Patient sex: M
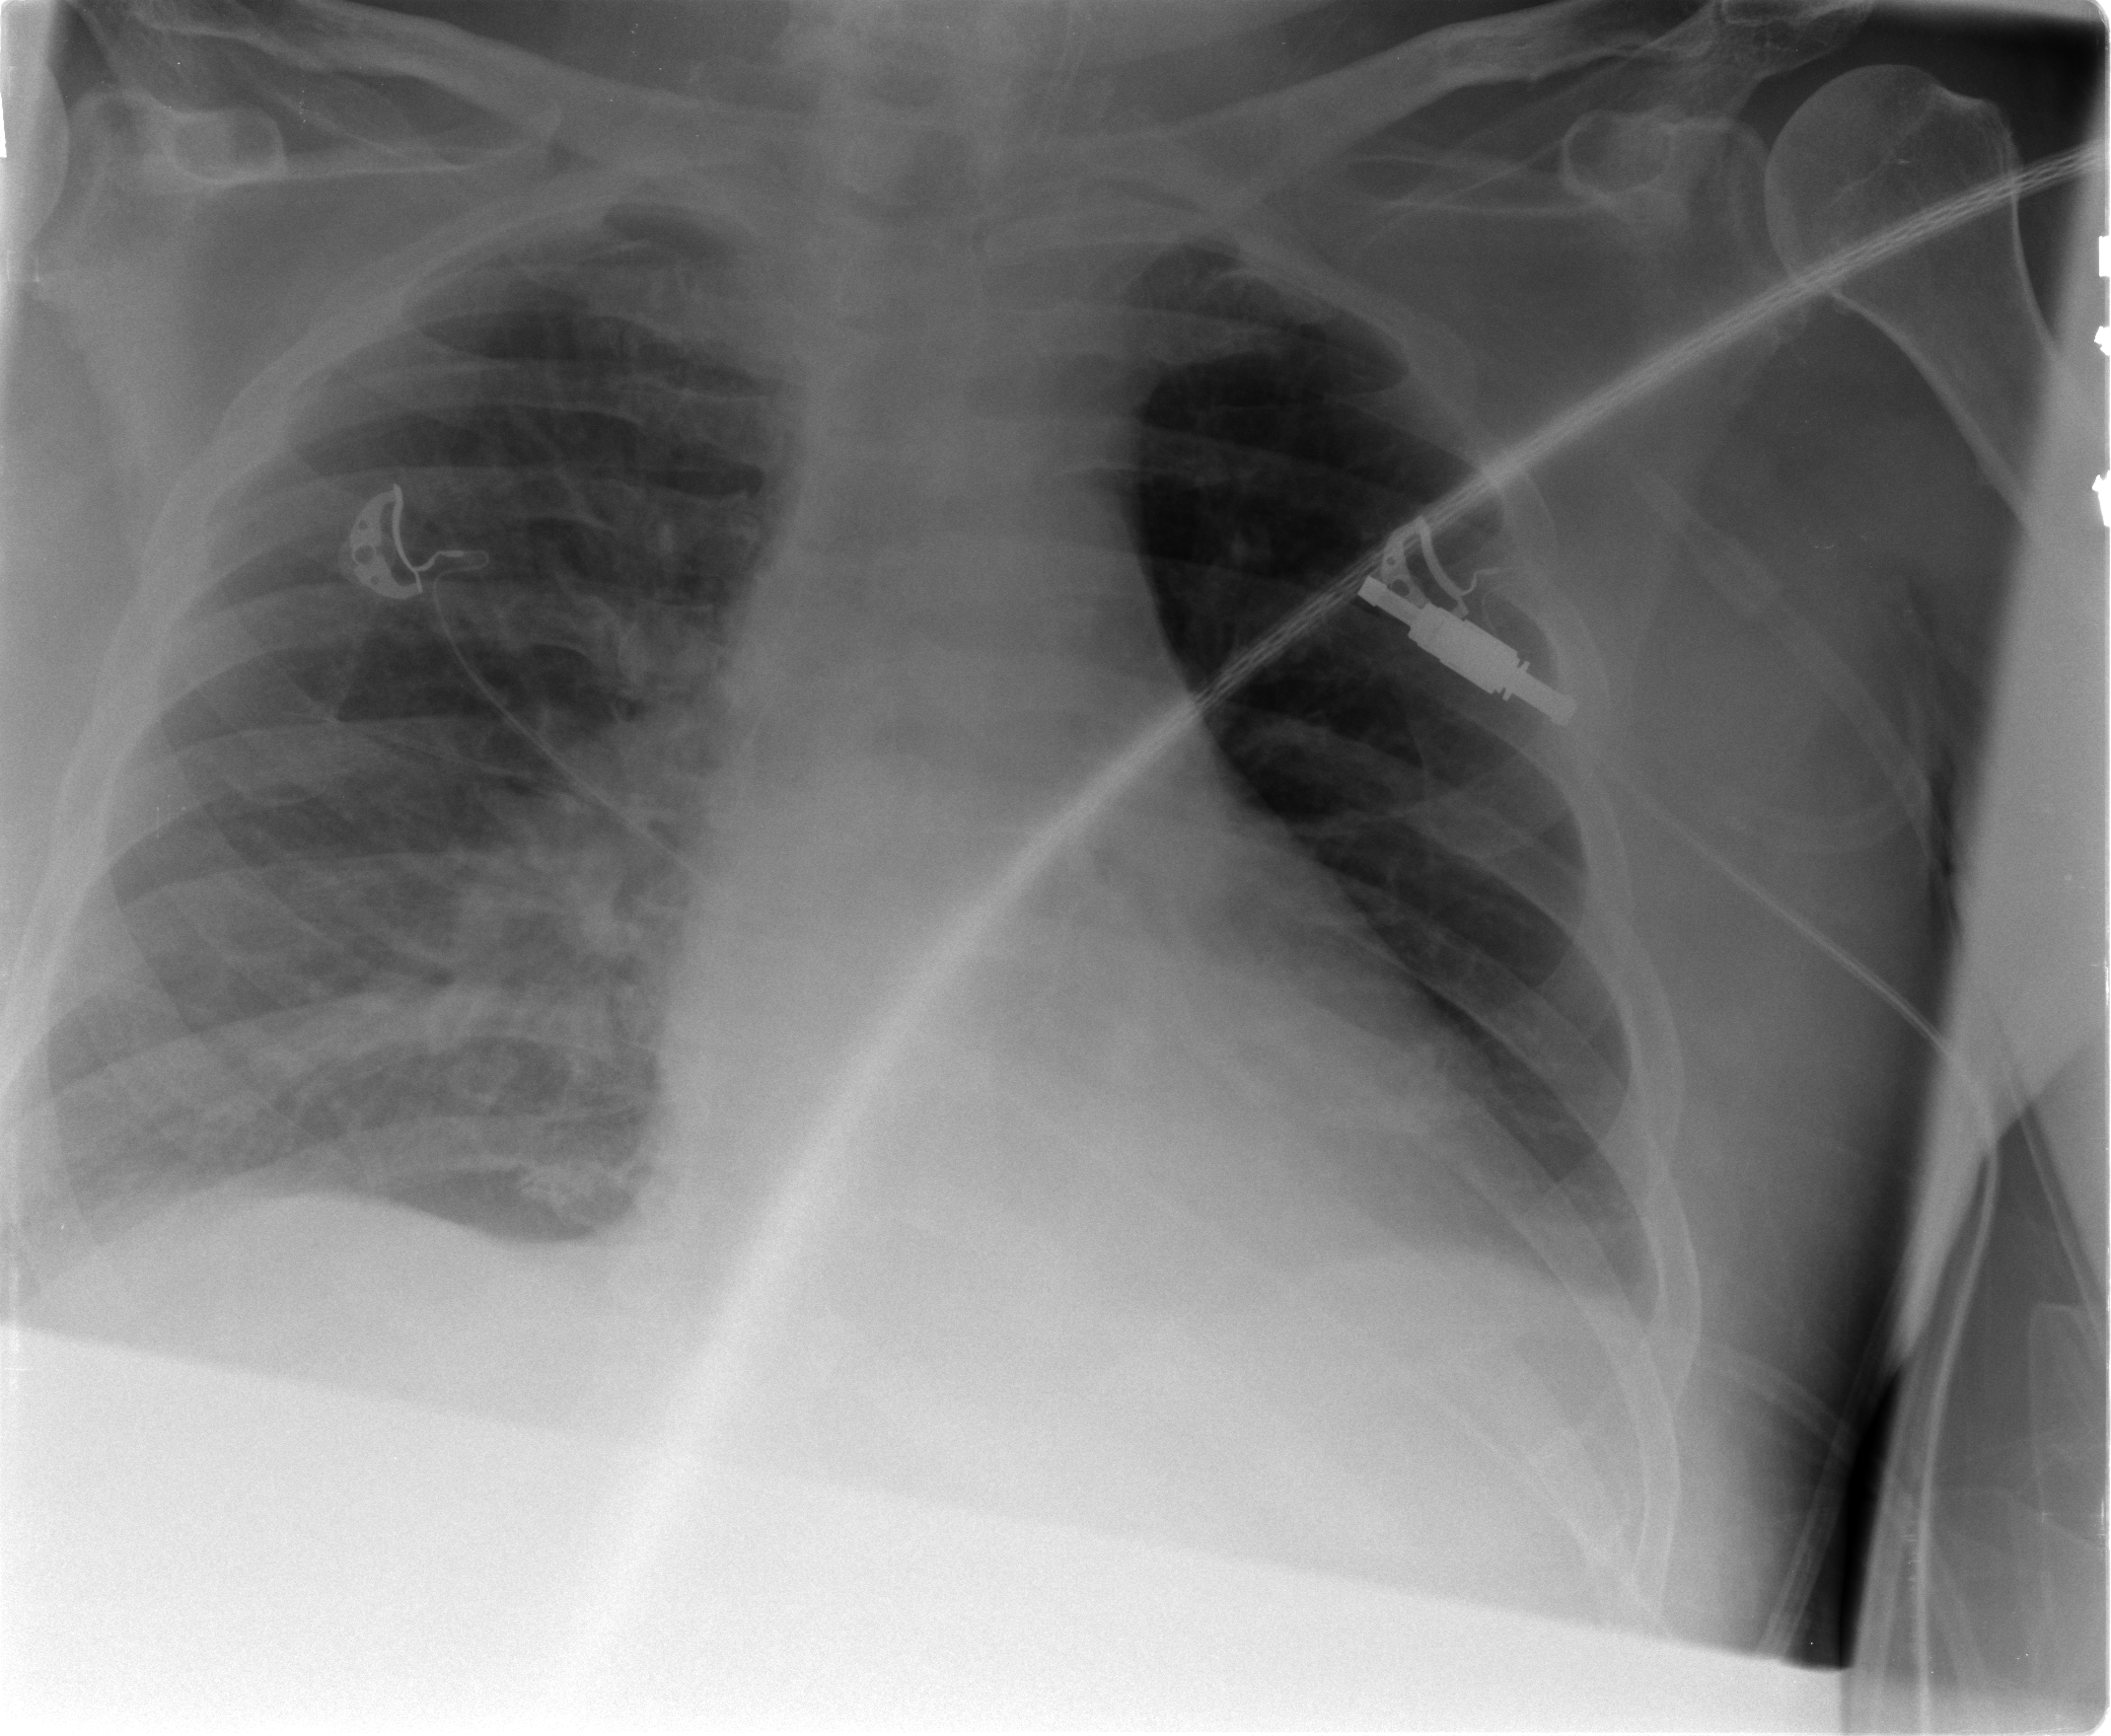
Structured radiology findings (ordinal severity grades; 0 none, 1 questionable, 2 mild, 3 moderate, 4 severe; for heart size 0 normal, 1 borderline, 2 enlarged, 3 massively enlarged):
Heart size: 2
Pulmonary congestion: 2
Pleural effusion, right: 0
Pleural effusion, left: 0
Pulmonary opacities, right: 0
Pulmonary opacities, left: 0
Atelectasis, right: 0
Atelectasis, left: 0